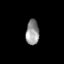
Tissue: skin
Cell type: Epithelial cells
Senescence score: 0.2399
Nuclear area (px): 328
Mean DAPI intensity: 147.53